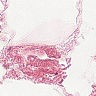
Metastatic tissue present: no